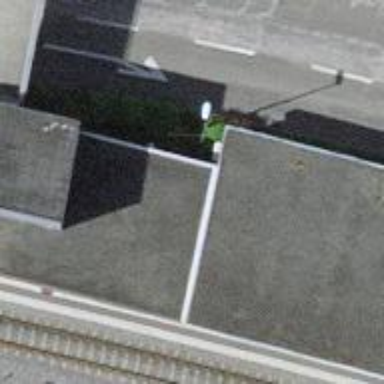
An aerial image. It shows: Post box.